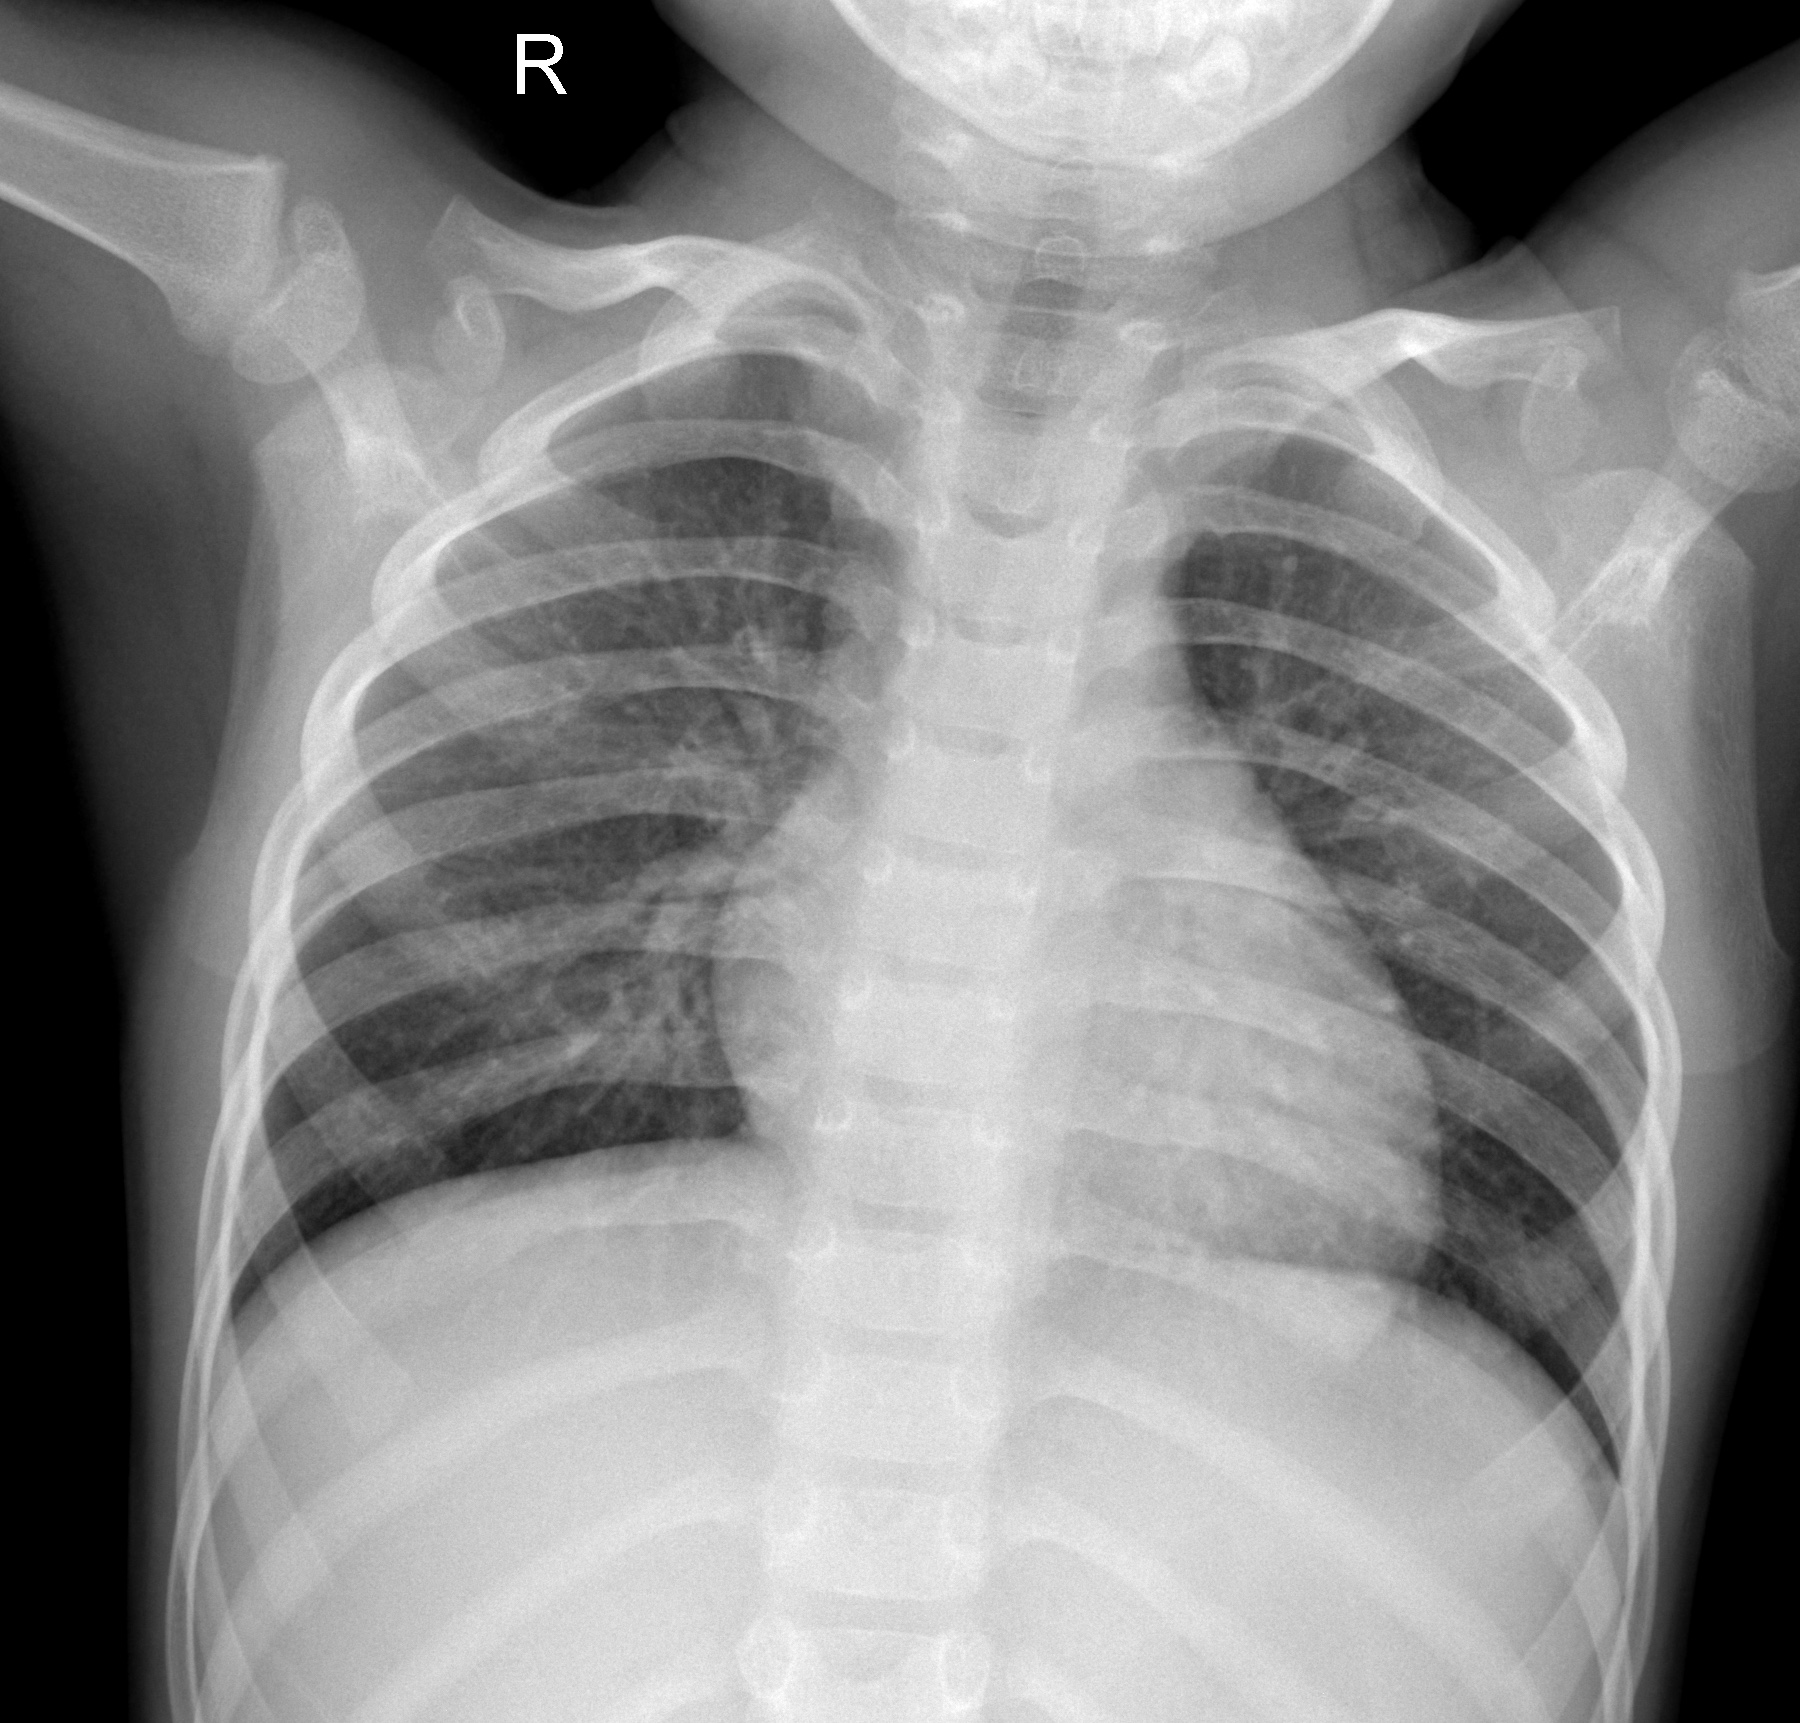
Diagnosis: NORMAL